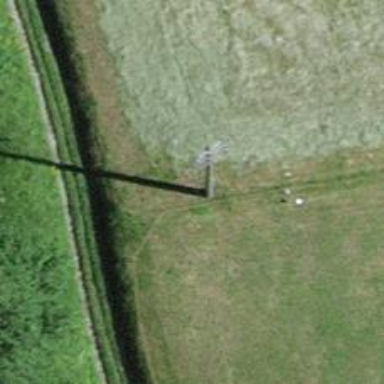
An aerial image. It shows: Power tower.